Interaction volume radius: 5 \u00c5
Interaction volume height: 35 \u00c5
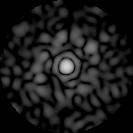
Disorder parameter: 0.8493